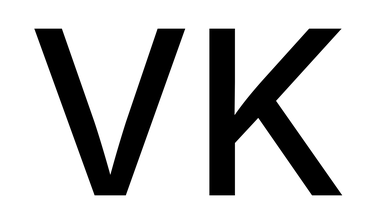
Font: Inter_Medium